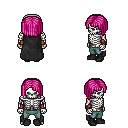
a pixel art fantasy rpg character, male body template, skeleton, black cape, teal pants, pink pageboy hairstyle, leather bracers, black shoes, four views (front, back, left, right), 2x2 character sprite sheet, small pixel art, hard edges, no anti-aliasing